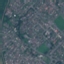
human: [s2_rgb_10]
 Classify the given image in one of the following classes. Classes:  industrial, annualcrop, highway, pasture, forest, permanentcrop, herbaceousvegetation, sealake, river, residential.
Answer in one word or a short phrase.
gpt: Residential